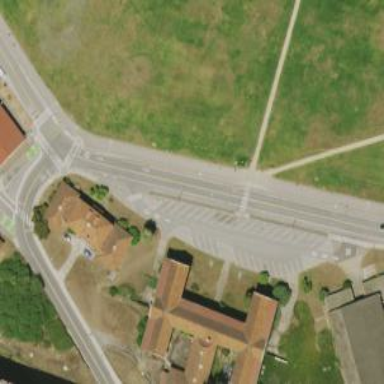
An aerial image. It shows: Marked uncontrolled road crossing.